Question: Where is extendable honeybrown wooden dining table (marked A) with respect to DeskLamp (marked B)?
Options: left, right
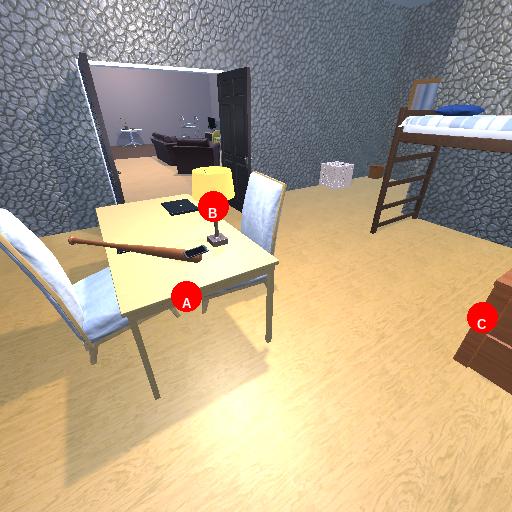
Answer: left